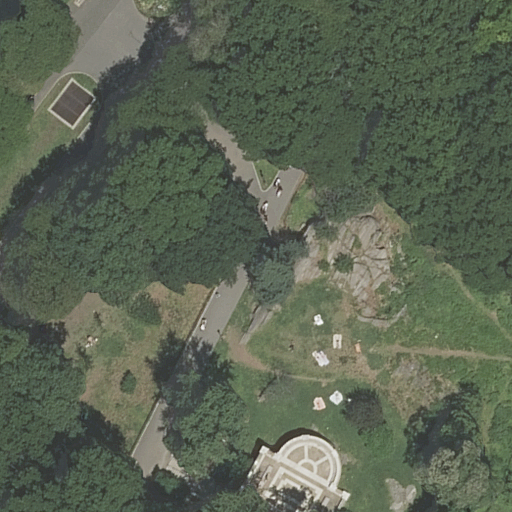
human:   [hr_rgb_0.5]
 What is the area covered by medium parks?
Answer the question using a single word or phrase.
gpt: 0m2

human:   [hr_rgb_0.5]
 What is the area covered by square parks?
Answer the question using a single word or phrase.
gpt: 0m2

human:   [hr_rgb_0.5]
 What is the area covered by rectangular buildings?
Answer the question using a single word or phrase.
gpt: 0m2

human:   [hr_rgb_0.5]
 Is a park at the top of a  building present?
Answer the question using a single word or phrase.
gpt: no

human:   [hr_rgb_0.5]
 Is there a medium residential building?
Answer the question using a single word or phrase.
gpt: no

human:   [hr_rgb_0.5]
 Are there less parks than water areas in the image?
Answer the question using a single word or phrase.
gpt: no

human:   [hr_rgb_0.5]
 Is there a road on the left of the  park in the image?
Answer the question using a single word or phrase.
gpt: yes

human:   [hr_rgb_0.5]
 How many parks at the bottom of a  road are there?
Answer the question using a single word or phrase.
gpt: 0

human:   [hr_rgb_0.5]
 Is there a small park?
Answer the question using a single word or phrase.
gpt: no

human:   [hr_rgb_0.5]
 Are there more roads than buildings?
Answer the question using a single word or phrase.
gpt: yes

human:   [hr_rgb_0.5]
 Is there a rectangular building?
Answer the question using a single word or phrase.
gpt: no

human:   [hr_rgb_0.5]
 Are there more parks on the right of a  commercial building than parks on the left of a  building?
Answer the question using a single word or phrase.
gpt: no

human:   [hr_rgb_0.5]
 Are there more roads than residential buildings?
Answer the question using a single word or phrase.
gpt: yes

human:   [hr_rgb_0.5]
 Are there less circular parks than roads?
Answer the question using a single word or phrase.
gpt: yes

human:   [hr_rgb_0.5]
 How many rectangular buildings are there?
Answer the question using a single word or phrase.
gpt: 0

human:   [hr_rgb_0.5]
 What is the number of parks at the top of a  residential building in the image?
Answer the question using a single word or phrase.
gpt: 0

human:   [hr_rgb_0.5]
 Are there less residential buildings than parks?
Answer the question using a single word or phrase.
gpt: yes

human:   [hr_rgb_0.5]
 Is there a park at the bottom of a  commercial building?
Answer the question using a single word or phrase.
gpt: no

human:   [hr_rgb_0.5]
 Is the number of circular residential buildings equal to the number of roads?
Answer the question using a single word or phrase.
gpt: no

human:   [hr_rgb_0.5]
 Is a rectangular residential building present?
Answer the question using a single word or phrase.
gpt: no

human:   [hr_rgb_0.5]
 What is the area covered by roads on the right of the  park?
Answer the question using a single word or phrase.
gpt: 0m2

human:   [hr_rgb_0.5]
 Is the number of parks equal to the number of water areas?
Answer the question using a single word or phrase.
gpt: no

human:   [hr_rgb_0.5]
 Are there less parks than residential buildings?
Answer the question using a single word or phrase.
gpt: no

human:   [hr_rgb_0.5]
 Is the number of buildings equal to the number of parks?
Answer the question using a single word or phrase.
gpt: no

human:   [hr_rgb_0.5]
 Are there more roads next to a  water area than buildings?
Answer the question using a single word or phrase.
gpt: no

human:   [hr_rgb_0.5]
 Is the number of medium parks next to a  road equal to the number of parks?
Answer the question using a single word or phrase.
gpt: no

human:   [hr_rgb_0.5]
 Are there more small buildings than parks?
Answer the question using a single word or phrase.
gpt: no

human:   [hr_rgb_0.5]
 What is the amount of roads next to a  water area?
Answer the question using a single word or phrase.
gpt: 0

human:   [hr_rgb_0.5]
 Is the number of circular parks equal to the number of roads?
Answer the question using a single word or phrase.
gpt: no

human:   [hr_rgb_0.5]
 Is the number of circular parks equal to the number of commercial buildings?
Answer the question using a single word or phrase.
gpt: yes

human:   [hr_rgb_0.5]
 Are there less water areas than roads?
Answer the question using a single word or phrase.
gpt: yes

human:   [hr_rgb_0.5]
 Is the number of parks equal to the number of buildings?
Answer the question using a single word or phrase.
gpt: no

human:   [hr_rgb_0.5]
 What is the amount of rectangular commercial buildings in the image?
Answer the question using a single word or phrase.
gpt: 0

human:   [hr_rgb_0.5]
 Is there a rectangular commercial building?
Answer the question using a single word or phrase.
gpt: no

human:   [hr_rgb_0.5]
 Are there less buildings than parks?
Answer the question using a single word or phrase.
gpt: yes

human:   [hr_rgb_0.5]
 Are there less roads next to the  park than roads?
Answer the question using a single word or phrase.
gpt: no